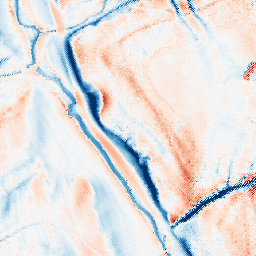
Category: classical
Decomposition family: gaussian_anisotropic
Decomposition parameters: sigma_x: 10
sigma_y: 2
Upsampling method: regularized
Upsampling parameters: scale: 4
lambda_reg: 0.1
Upsampling scale: 4